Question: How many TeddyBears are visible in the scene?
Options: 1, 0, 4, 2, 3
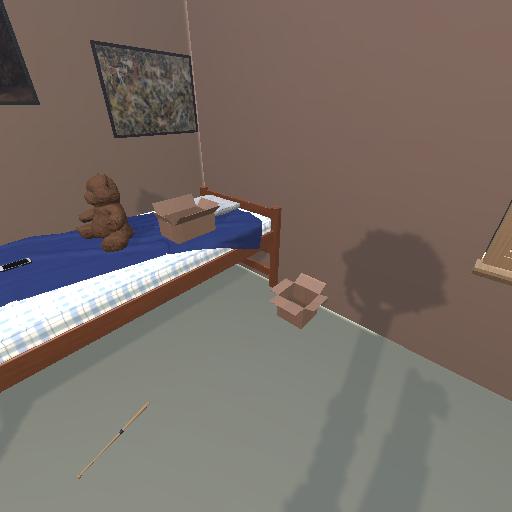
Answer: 1